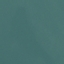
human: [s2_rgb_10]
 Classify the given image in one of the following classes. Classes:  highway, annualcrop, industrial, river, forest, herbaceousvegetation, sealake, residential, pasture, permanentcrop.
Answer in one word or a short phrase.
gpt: SeaLake